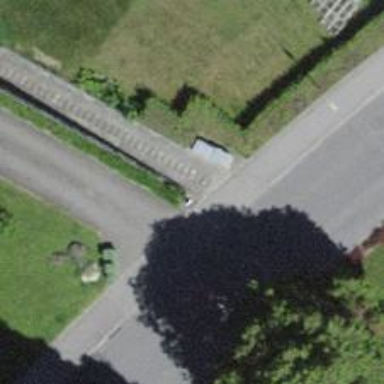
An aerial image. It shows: Bus stop with platform for public transport.